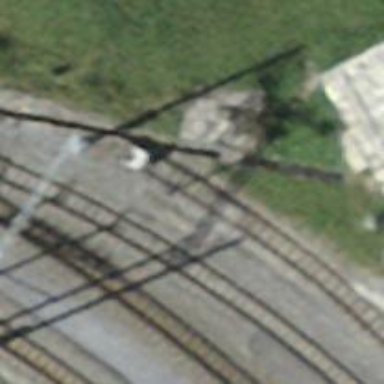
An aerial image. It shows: Narrow-gauge railway yard with electrified contact lines.